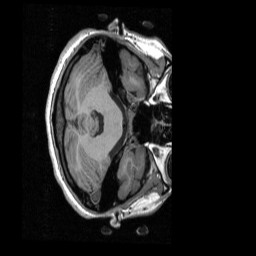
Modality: T1w
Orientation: axial
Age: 23
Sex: female
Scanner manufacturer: siemens
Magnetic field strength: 3 T
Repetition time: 2.3 s
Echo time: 0.00298 s